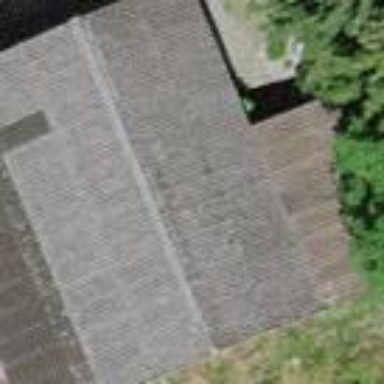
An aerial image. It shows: Barn.